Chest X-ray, AP view. Patient: 47 years old, sex F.
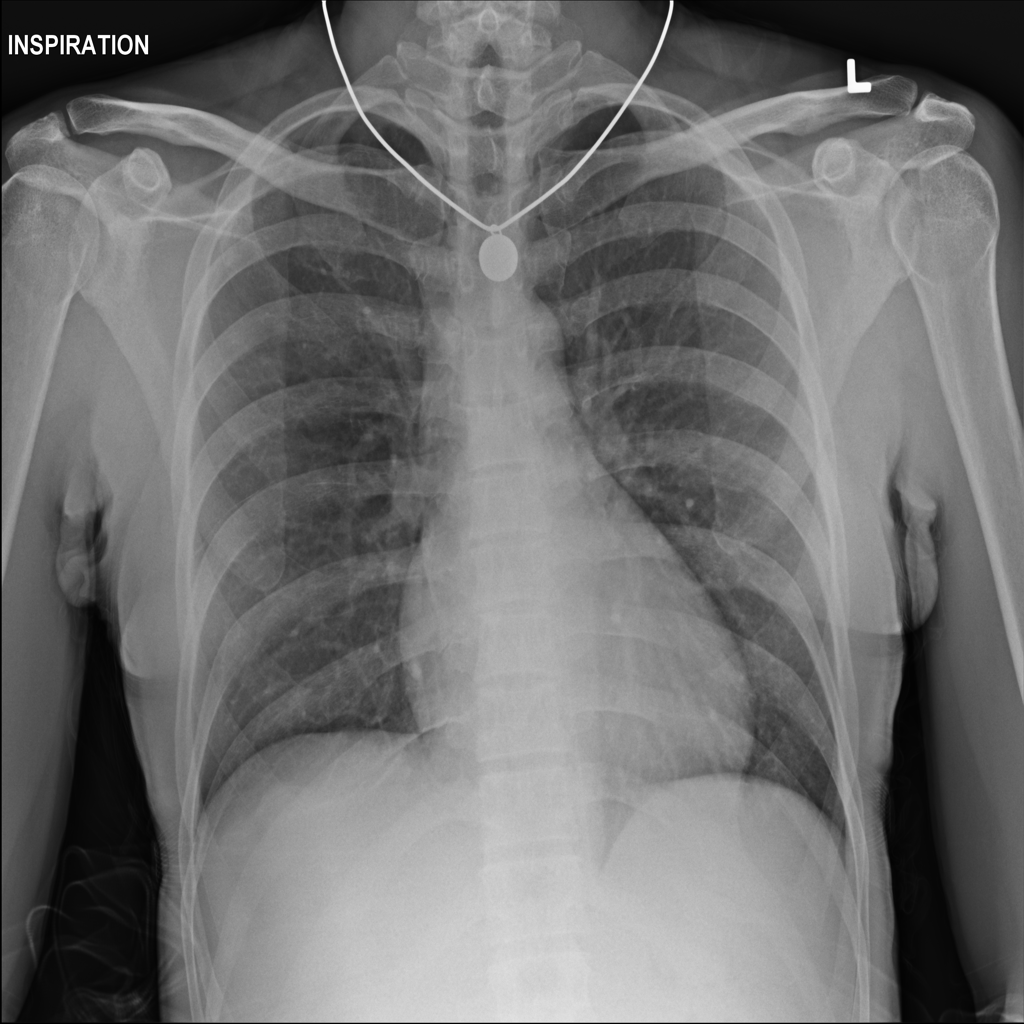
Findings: Atelectasis, Effusion